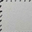
Piece: xx